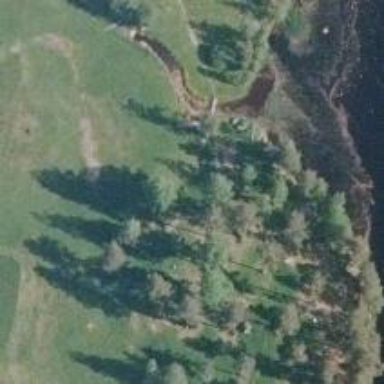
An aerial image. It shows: Hole for both regular golf and disc golf.